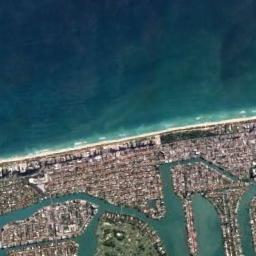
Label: beach